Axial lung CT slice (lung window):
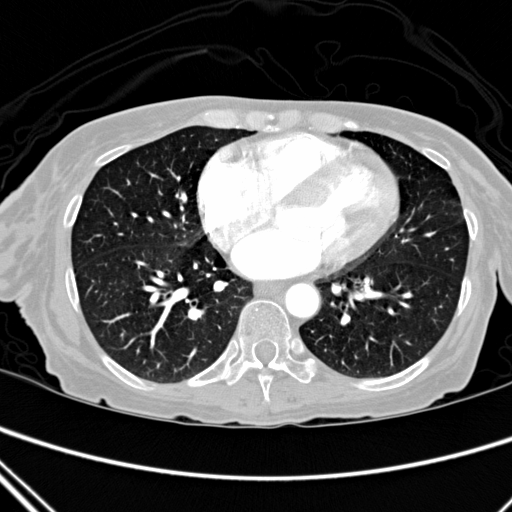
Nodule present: no